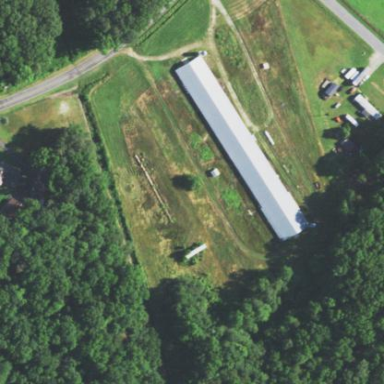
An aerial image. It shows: Farm auxiliary building.